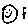
Label: smiley face